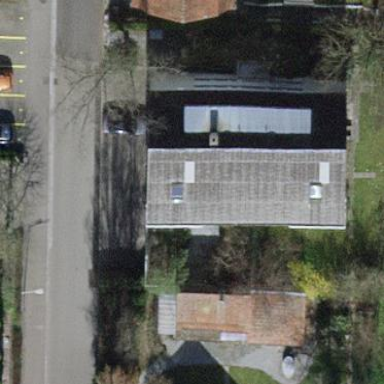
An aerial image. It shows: Collection of apartments with tile roofs in saltbox shape.